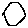
Label: hexagon